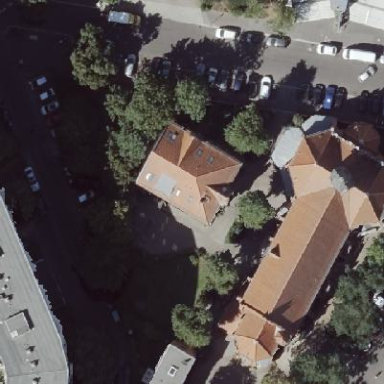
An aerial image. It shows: Presbytery with hipped roof.